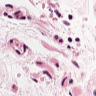
Metastatic tissue present: no